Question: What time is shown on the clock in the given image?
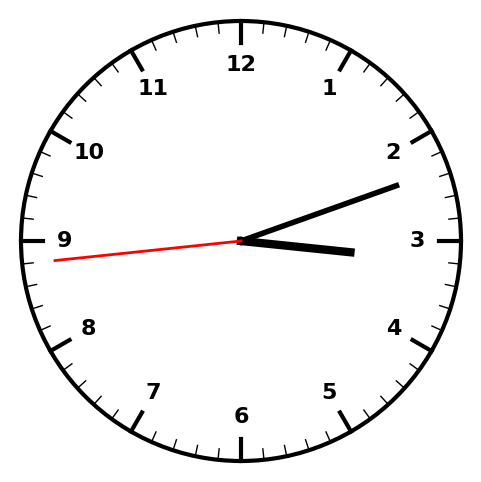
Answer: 03:11:44